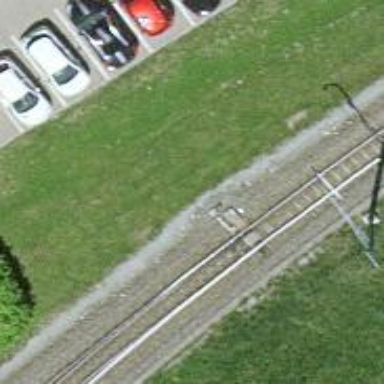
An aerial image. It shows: Railway switch.